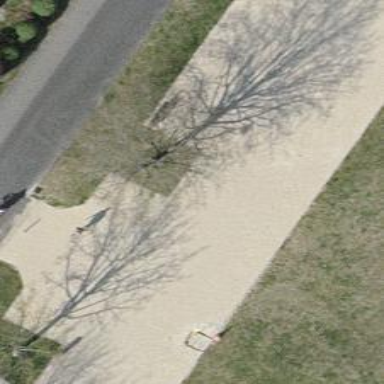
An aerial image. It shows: Park filled with evergreen needle-leaved trees.